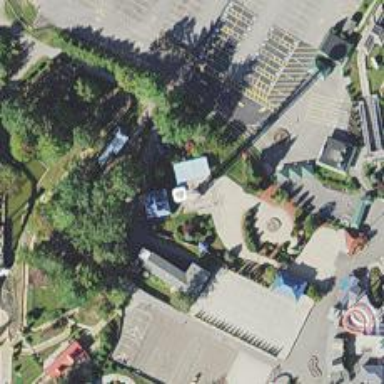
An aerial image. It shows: Drop tower attraction.